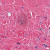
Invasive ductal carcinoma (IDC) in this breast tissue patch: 0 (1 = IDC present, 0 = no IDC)